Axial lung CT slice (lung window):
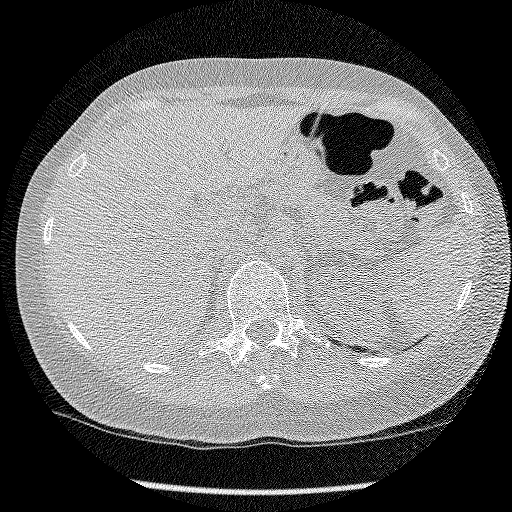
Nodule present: no